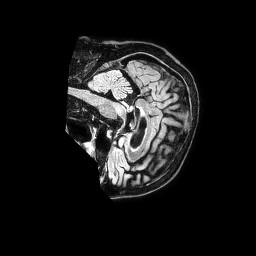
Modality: FLAIR
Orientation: sagittal
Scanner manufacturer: philips
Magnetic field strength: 1.5 T
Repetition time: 4.8 s
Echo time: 0.3 s